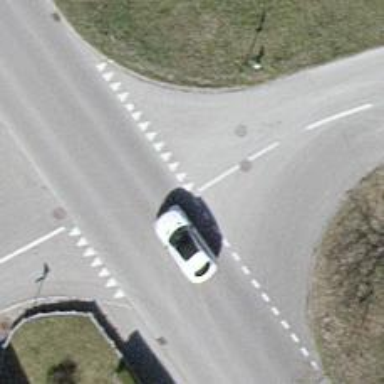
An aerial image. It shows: Road with "give way" sign.